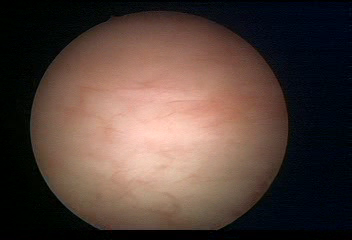
Modality: WLC
Class: Normal mucosa
Bladder cancer association: No